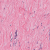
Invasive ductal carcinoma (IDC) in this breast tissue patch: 0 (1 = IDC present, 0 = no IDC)